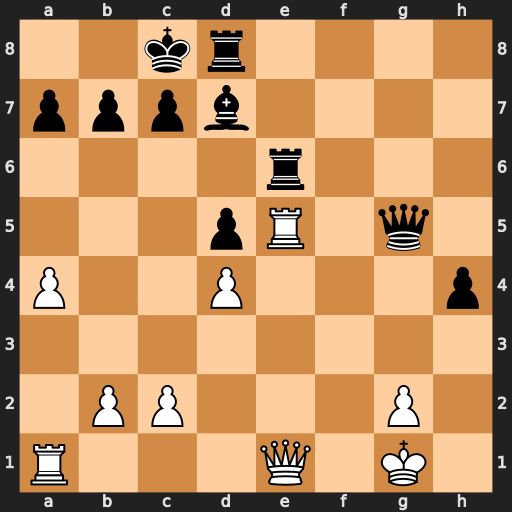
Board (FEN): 2kr4/pppb4/4r3/3pR1q1/P2P3p/8/1PP3P1/R3Q1K1
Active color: w
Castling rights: -
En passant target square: -
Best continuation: Rxg5 Rxe1+ Rxe1